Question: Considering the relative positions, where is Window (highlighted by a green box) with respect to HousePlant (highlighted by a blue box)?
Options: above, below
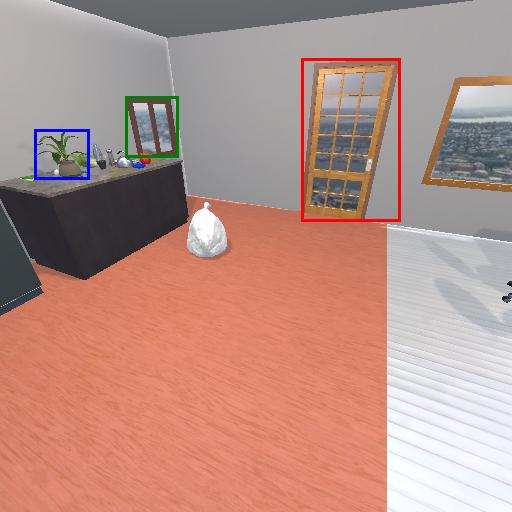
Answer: above